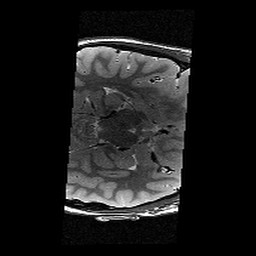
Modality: T2w
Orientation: axial
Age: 12
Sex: female
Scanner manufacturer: siemens
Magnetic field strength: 3 T
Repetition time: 9.23 s
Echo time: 0.067 s